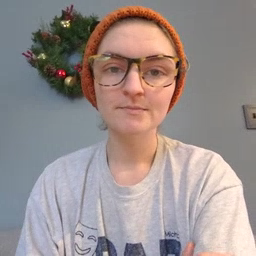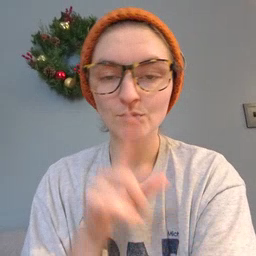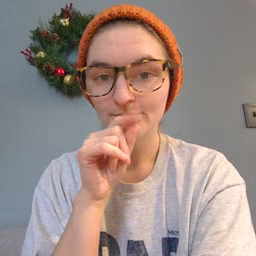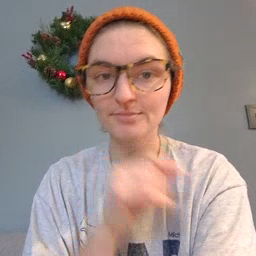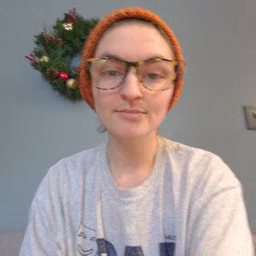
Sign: bird